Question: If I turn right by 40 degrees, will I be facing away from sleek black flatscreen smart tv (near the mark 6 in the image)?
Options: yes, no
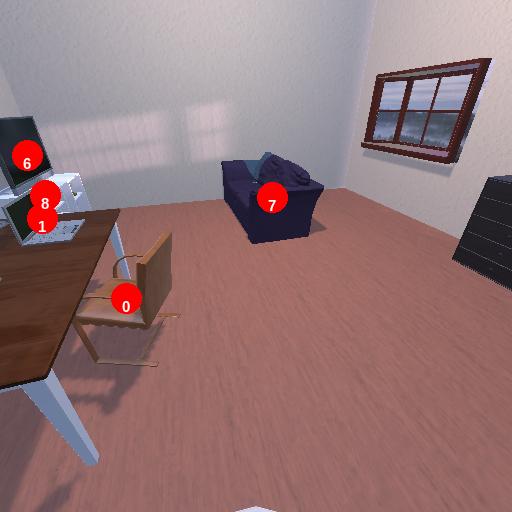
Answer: yes